Question: I have a page with a Pivot, with TextBox controls. In landscape, the SIP (the virtual keyboard) is opffsetted right by 42 pixels, thus clipped to its right.

Another app of mine also has a similar page, without the offsetted keyboard problem. Before I dig more into the differences between the two, has anyone ever encountered this problem before? Can we consider this a bug with Windows Phone 7.1?
(it does occur on a real device too)
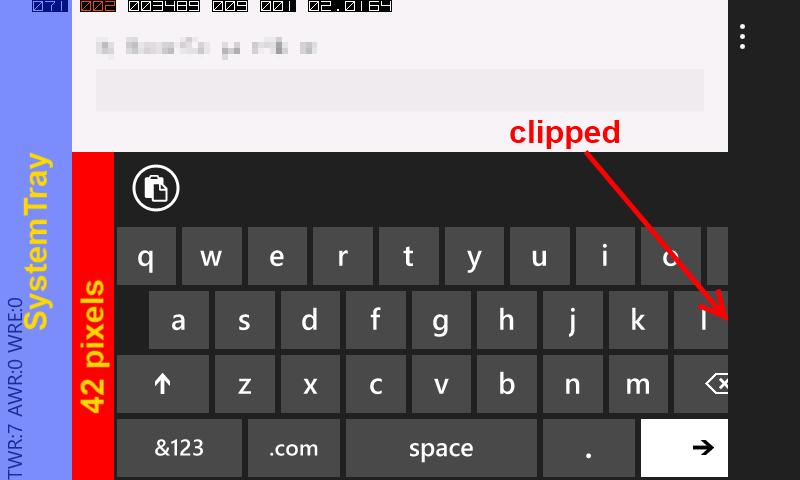
Answer: It is a bug in windows phone:
If you set the Mode property on the app bar to Minimised and then turn the thing to landscape, the app bar pops back out. The code that figures out where to show the keyboard doesn't realise this and displays the keyboard as if the app bar is still minimised.
I solved it by changing the mode of the app bar as the orientation changes:
'''
private void phoneApplicationPage_OrientationChanged(object sender, OrientationChangedEventArgs e)
{
if (e.Orientation == PageOrientation.LandscapeLeft || e.Orientation == PageOrientation.LandscapeRight)
{
this.ApplicationBar.Mode = Microsoft.Phone.Shell.ApplicationBarMode.Default;
}
else
{
this.ApplicationBar.Mode = Microsoft.Phone.Shell.ApplicationBarMode.Minimized;
}
}
'''
This seems to solve the problem